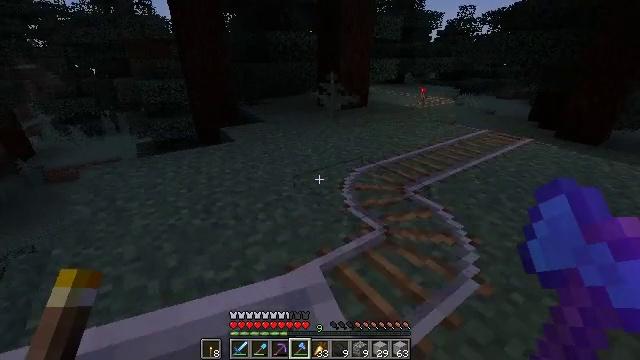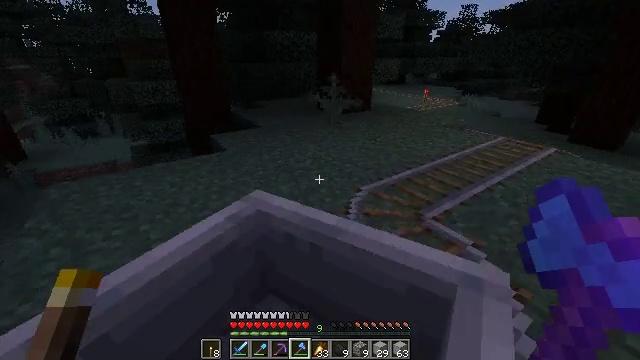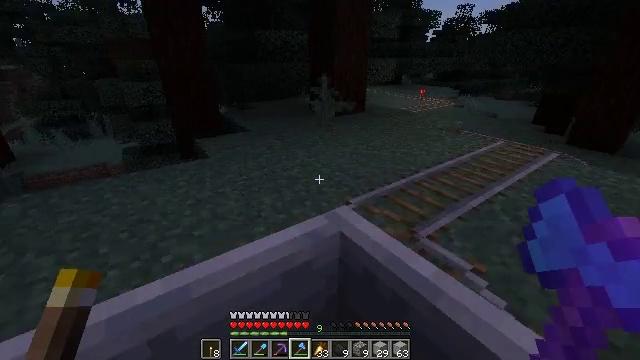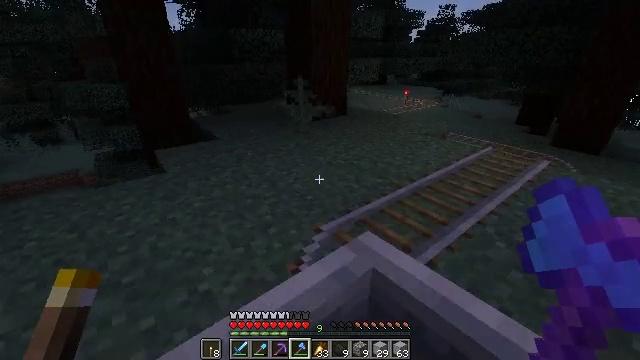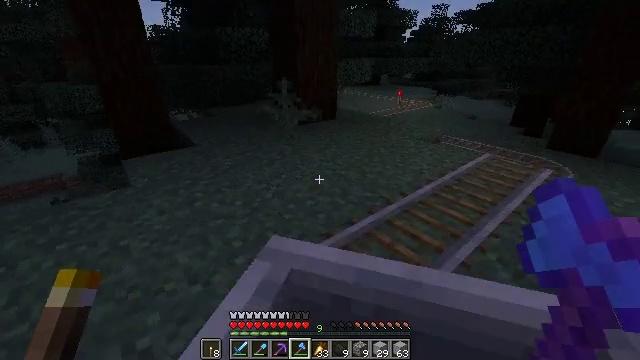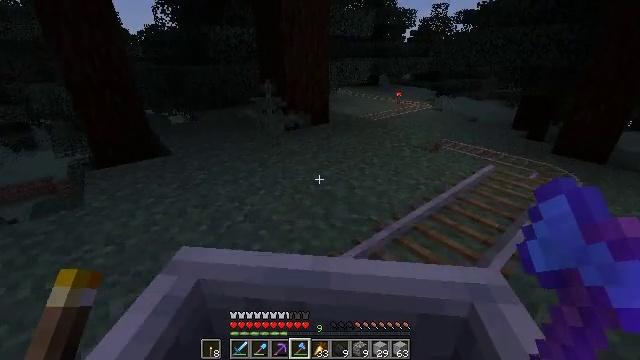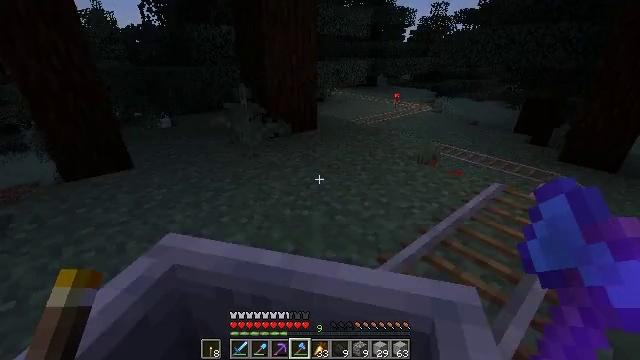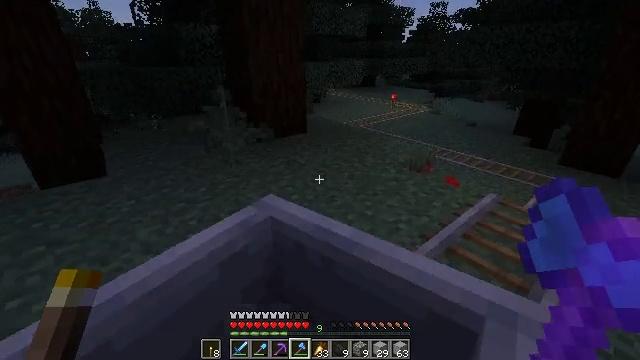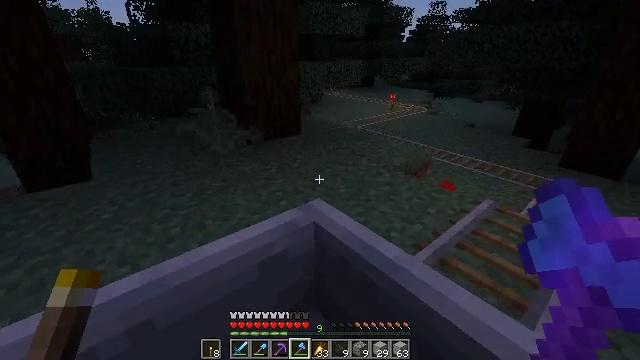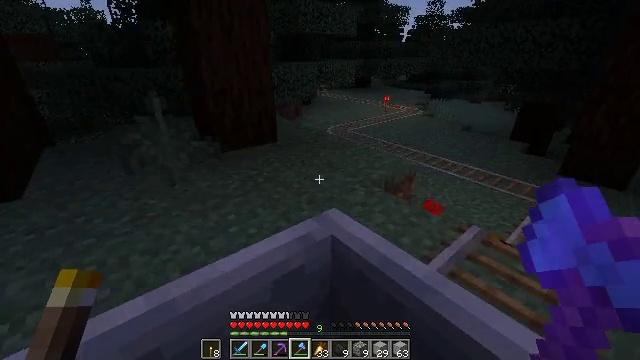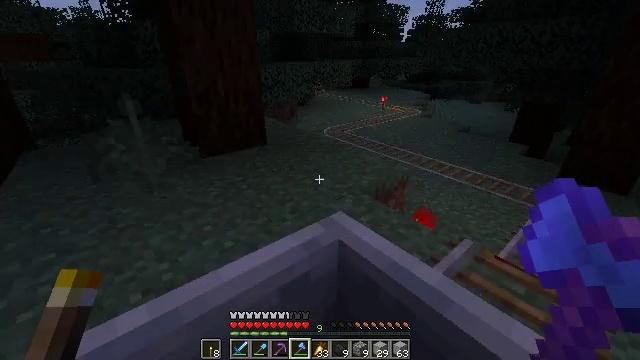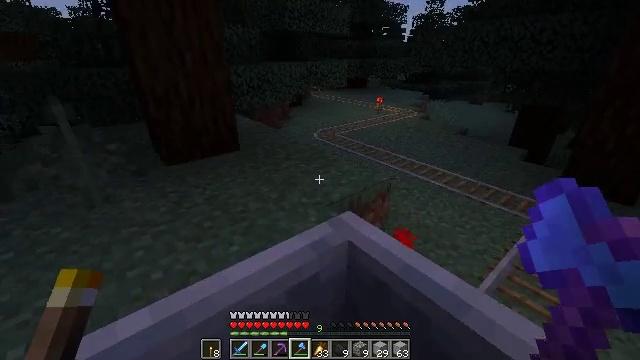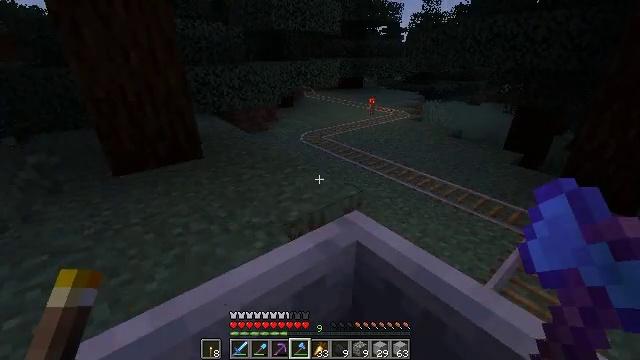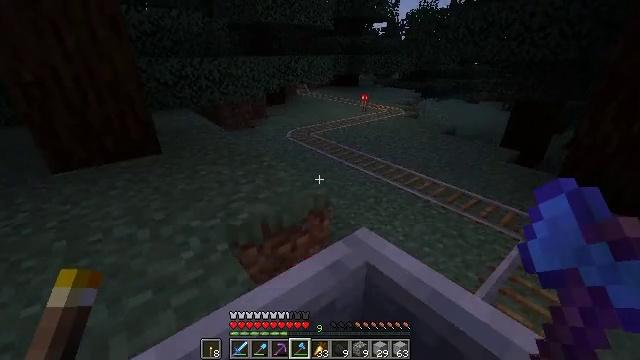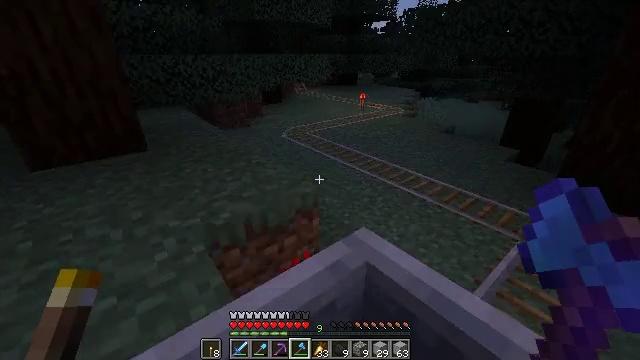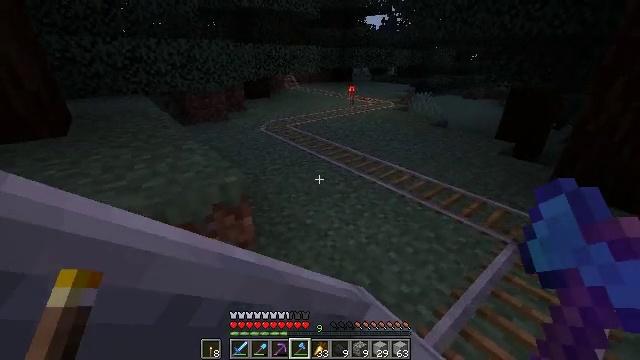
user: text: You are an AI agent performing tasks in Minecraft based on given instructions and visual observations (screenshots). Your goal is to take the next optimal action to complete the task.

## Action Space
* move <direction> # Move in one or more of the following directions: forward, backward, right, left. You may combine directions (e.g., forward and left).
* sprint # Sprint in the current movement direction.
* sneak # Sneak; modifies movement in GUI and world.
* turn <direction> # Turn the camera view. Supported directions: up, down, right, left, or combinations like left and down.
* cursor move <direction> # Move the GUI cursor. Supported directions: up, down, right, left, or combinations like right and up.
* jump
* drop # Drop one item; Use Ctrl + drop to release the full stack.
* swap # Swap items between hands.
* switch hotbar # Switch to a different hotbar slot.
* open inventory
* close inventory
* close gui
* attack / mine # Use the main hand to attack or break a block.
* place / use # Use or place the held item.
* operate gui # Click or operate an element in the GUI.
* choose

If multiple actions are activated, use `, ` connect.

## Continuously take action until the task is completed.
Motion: motion action
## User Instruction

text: Break the large fern to clear the space.
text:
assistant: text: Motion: no_op
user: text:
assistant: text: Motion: turn right
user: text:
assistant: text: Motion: turn right
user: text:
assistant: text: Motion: no_op
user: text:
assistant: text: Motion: no_op
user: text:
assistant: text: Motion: no_op
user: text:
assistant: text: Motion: no_op
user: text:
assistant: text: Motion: no_op
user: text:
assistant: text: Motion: no_op
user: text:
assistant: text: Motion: no_op
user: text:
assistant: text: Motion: no_op
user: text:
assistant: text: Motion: no_op
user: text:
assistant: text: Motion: no_op
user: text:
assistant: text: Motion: no_op
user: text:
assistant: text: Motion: no_op
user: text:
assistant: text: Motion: no_op
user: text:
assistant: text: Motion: no_op
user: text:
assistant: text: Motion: no_op
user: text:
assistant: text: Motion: no_op
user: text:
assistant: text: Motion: no_op
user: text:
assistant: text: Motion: no_op
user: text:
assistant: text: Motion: no_op
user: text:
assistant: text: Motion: no_op
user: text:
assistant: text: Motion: no_op
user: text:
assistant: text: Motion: no_op
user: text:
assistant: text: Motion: no_op
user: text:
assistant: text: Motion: no_op
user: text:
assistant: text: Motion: no_op
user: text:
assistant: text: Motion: no_op
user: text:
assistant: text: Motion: no_op